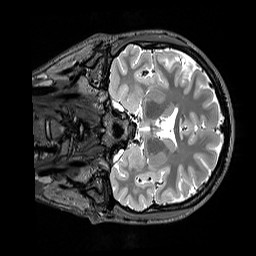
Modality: T2w
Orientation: coronal
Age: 21
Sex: female
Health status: healthy
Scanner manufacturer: siemens
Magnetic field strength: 3 T
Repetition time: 3.2 s
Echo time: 0.568 s